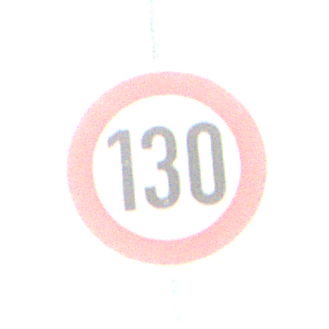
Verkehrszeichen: Geschwindigkeit130
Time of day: MorningAfternoon
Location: Outdoor (RoadRail)
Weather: PartlyCloudy
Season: NotSpecified
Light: Natural